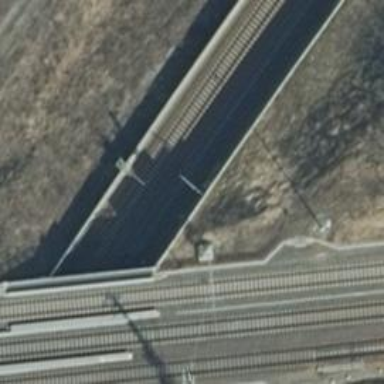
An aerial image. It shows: Abandoned railway siding with bridge.